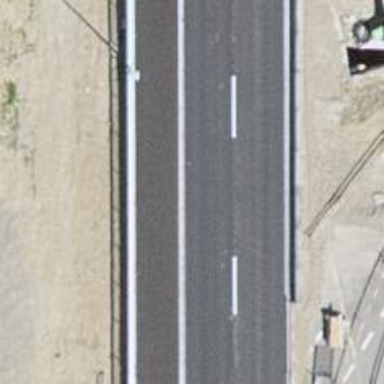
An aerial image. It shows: Secondary road with asphalt surface.